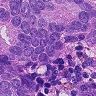
Metastatic tissue present: yes